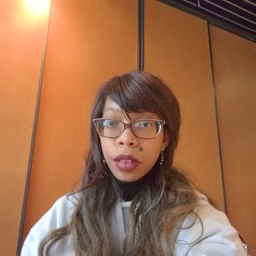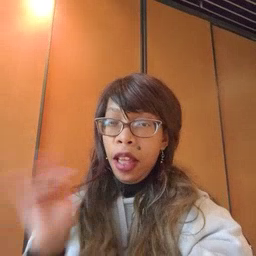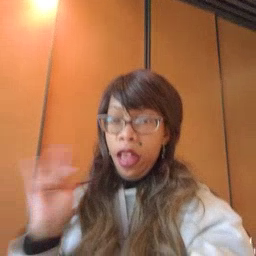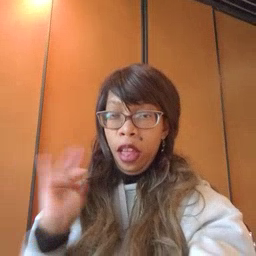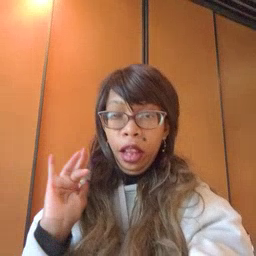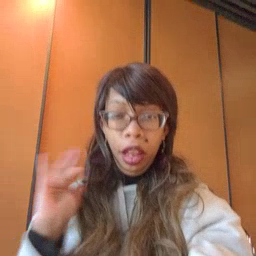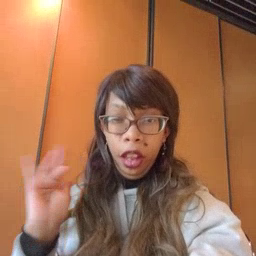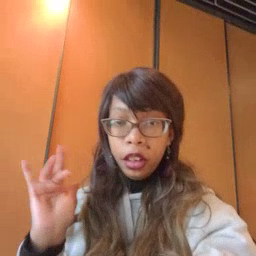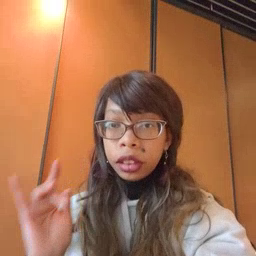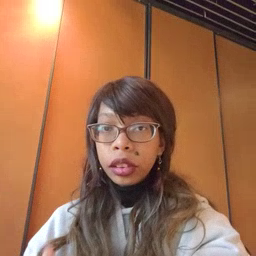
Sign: yucky